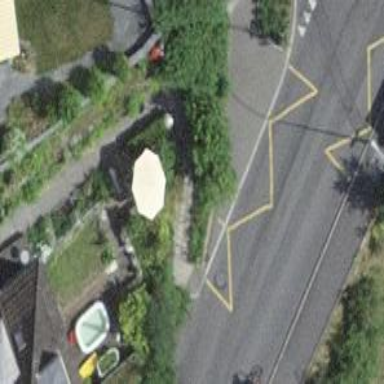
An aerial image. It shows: Kerb serving as barrier.